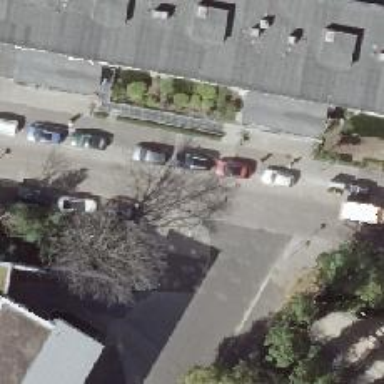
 there is asphalt sidewalk and parallel parking that is half on the kerb."